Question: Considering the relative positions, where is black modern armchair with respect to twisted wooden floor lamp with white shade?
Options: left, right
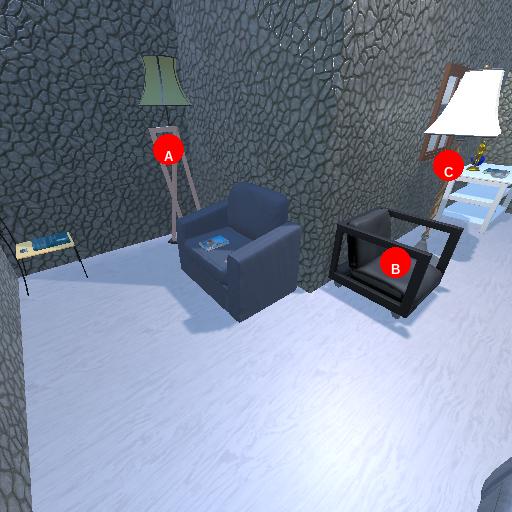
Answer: left